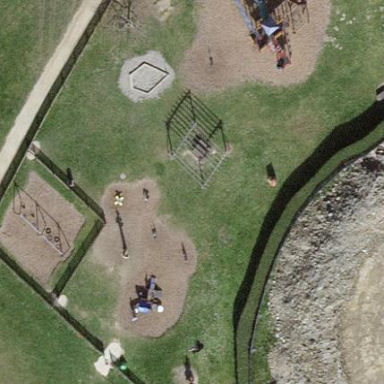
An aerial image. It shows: Playground with grassy surface. The playground area is designed with playground theme.